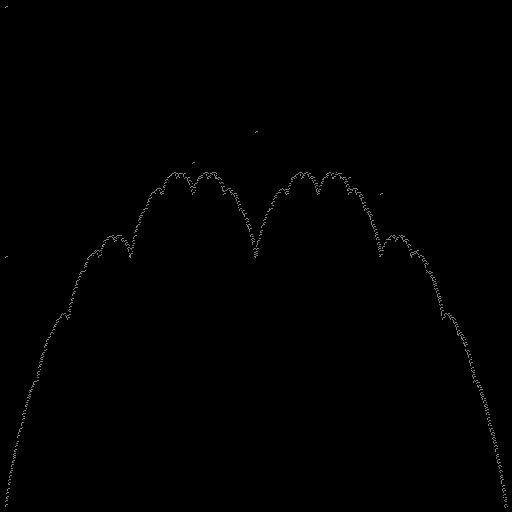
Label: a4